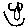
Label: smiley face